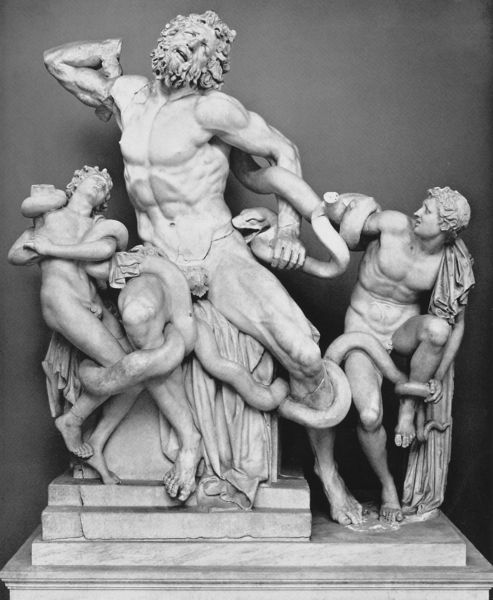
Titel: Laokoon-Gruppe
Künstler: Hagesandros
Institution: Rom, Palazzi Vaticani, Museo Pio-Clementino
Schlagwörter: kampf, nackt, marmor, bart, arme, sockel, haare, vater, kinder, skulptur, beine, figuren, stufen, knie, schlange, rom, antik, leiden, schmerz, dramatik, schlangen, frontansicht, ungeheuer, söhne, klassisch, hellenismus, ausgrabung, hellenistisch, meeresschlange, laokoon, römische kopie, winckelmann, vatikanische museen